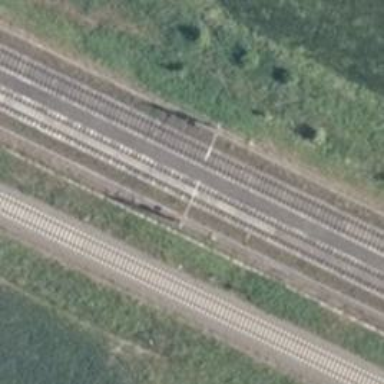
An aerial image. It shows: Milestone along the railway with catenary mast.